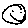
Label: smiley face